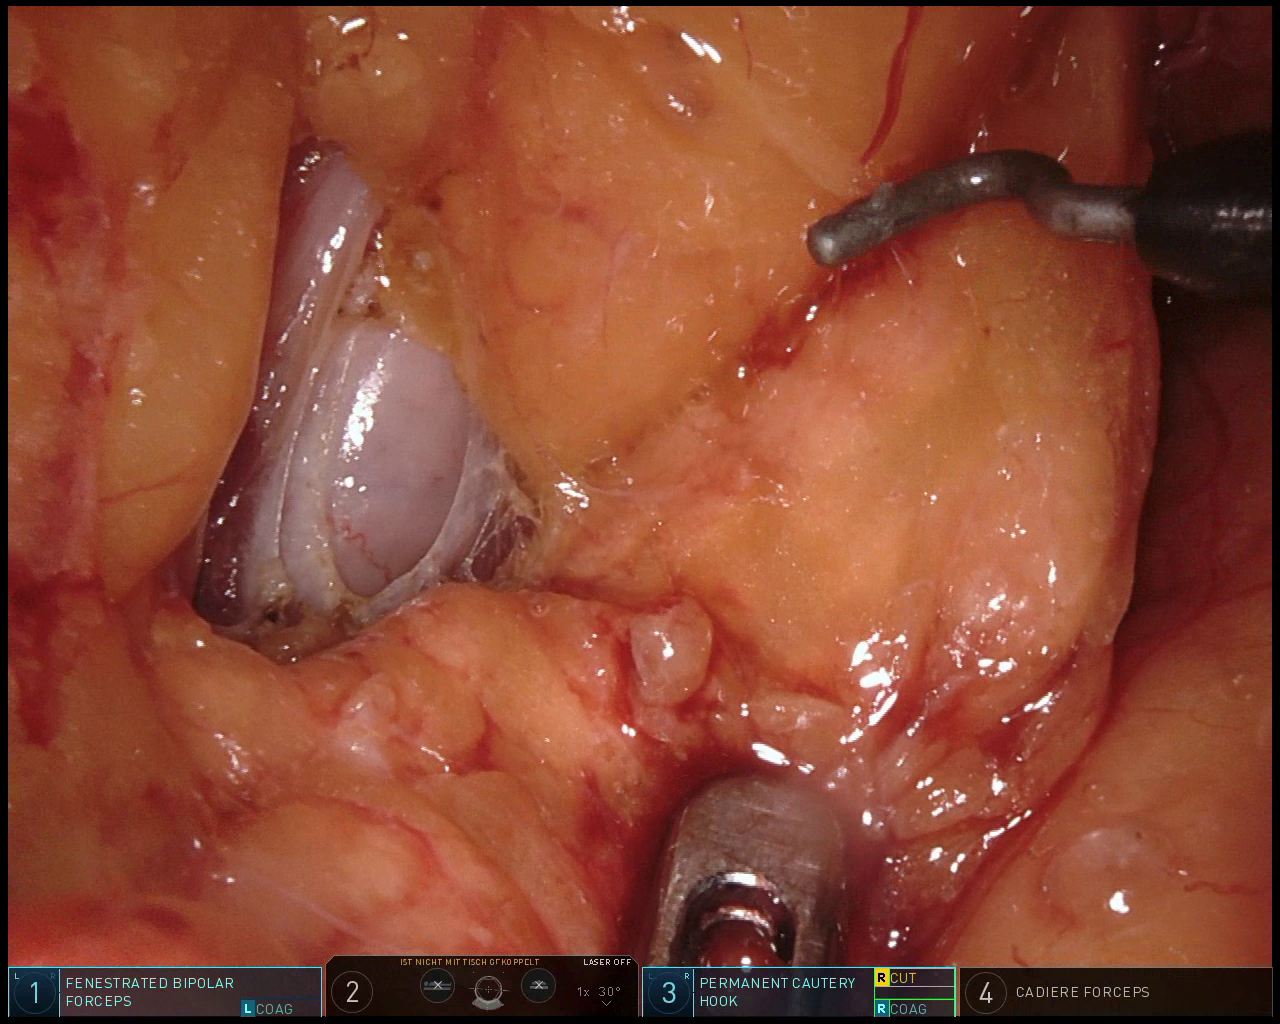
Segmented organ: pancreas
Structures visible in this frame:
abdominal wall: no
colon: no
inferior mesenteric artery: no
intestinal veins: no
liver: no
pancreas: yes
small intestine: no
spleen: no
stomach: yes
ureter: no
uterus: no
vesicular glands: no